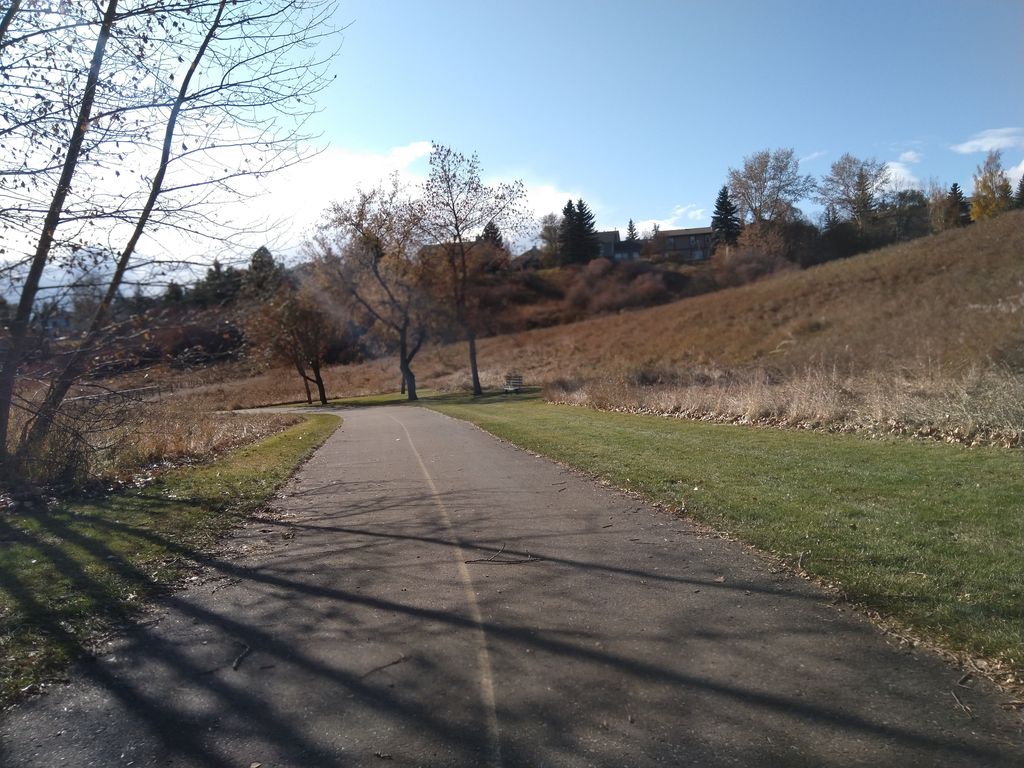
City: calgary